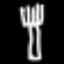
Label: fork